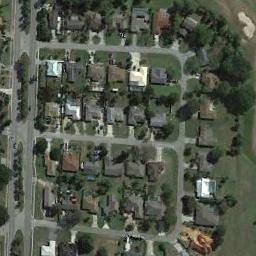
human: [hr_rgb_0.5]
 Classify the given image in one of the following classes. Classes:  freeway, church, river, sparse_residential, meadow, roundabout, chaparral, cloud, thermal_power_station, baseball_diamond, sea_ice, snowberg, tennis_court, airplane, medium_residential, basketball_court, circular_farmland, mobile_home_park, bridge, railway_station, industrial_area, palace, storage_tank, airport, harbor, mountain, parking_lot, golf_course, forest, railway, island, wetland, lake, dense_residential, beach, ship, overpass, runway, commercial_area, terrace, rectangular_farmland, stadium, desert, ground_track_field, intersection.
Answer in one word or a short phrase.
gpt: dense_residential